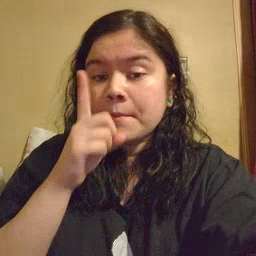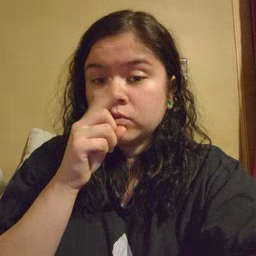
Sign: mouse